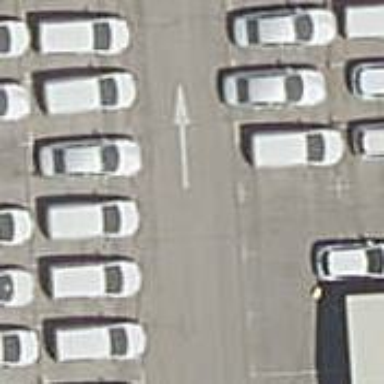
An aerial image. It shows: Road serving as parking aisle.